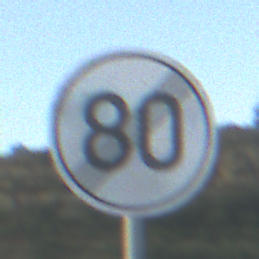
Verkehrszeichen: EndeGeschwindigkeit80
Umgebung: Outdoor, RoadRail
Tageszeit: SunriseSunset
Wetter: PartlyCloudy
Licht: Natural
Jahreszeit: NotSpecified
Kontrast: LowContrast